Question: I've developed a simple custom TableCell to enable the edition of the values in a table. The behaviour of the component is show a <URL> no matter if the user is editing or not that cell, it should enable the edition all the time. The component is working fine, there is only a strange problem: when the table is rendered, instead of show only a single line, three lines are shown:

The code of the component is this:
'''
public class BigDecimalEditingCell extends TableCell {
private BigDecimalField spinner = new BigDecimalField(new BigDecimal("0.00"));
private ObjectProperty<BigDecimal> campoLigado = null;
public BigDecimalEditingCell() {
this.setContentDisplay(ContentDisplay.GRAPHIC_ONLY);
createField();
}
private void createField() {
spinner.setStepwidth(new BigDecimal("0.01"));
spinner.setMinValue(new BigDecimal("0.00"));
spinner.setFormat(NumberFormat.getInstance());
spinner.setMinWidth(this.getWidth() - this.getGraphicTextGap() * 2);
}
@Override
public void updateItem(Object item, boolean empty) {
super.updateItem(item, empty);
criarBind();
setGraphic(spinner);
setText(null);
}
private void criarBind() {
ObservableValue<BigDecimal> valor = getTableColumn().getCellObservableValue(getIndex());
if (valor != null) {
ObjectProperty<BigDecimal> propriedade = (ObjectProperty<BigDecimal>) valor;
if (campoLigado == null) {
spinner.numberProperty().bindBidirectional(propriedade);
campoLigado = propriedade;
} else if (campoLigado != propriedade) {
spinner.numberProperty().unbindBidirectional(campoLigado);
spinner.numberProperty().bindBidirectional(propriedade);
campoLigado = propriedade;
}
}
}
}
'''
If I use the default <URL> and the same problem happens.
What I'm doing wrong?
Here is the usage of this component:
'''
public class ControladorPainelFormaPagamento extends ControladorPainelSubmeter {
@FXML
private TableView<ParcelaBean> tabela;
@FXML
private TableColumn<ParcelaBean, LocalDate> colunaVencimento;
@FXML
private TableColumn<ParcelaBean, BigDecimal> colunaValor;
private FormaPagamentoBean bean;
.
.
.
private void configurarColunaValor() {
colunaValor.setCellValueFactory(new PropertyValueFactory<ParcelaBean, BigDecimal>("valor"));
colunaValor.setCellFactory(new Callback<TableColumn<ParcelaBean, BigDecimal>, TableCell<ParcelaBean, BigDecimal>>() {
@Override
public TableCell<ParcelaBean, BigDecimal> call(TableColumn<ParcelaBean, BigDecimal> parcelaBeanStringTableColumn) {
return new BigDecimalEditingCell();
}
});
}
private void configurarColunaVencimento() {
colunaVencimento.setCellValueFactory(new PropertyValueFactory<ParcelaBean, LocalDate>("dataVencimento"));
}
public void carregar(ModoExibicao modoExibicao, FormaPagamentoBean formaPagamento) {
this.bean=formaPagamento;
tabela.setItems(bean.getParcelas());
.
.
.
}
.
.
.
}
'''
I've checked, inclusive using debug, if there was more than one bean in the list used by the table. Every time only one was there.
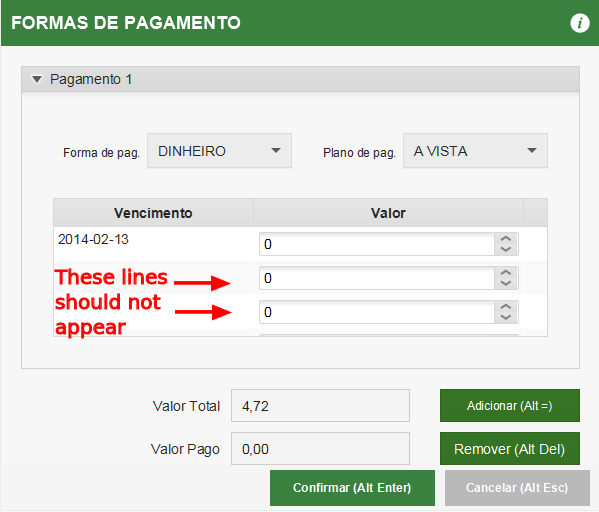
Answer: I was looking at another table in the same system and noticed this: when there is no item in the table, no one row is rendered.

but when you add just one row, the table renders empty row until reach the height of the table (repair the light grey rows):

So, it was obvious that the extra rows were added by TableView, this way a simple null check solve the problem:
'''
public class BigDecimalEditingCell extends TableCell {
private BigDecimalField element = new BigDecimalField(new BigDecimal("0.00"));
private ObjectProperty<BigDecimal> campoLigado = null;
@Override
protected void updateItem(Object item, boolean empty) {
super.updateItem(item,empty);
if (getIndex() < getTableView().getItems().size() && !empty) {
createField();
createBind();
setGraphic(element);
setText(null);
} else {
removeBind();
setGraphic(null);
}
}
.
.
.
}
'''